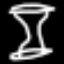
Label: hourglass